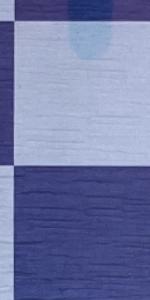
Label: Empty